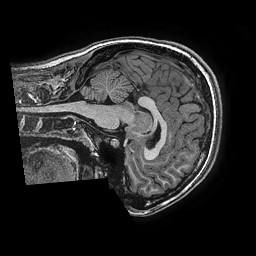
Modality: T1w
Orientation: sagittal
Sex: female
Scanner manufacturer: ge
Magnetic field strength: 3 T
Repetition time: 0.0077 s
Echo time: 0.003436 s